Question: it's 2:50 AM here and after a hectic day I found something strange. I do my best to give a picture of my problem.
I wrote these two pieces of code in 'C++' and 'JavaScript':
'''
#include<stdio.h>
#include <time.h>
int main() {
clock_t tStart = clock();
int result = 0;
for (int a = 0; a < <PHONE>;a++) {
result += a;
}
printf("Time taken: %.2fs
", (double)(clock() - tStart)/CLOCKS_PER_SEC);
return 1;
}
'''
And:
'''
var start = new Date().getTime();
var result = 0;
for(var a = 0;a < <PHONE>;a++) {
result += a;
}
var end = new Date().getTime();
var time = end - start;
console.log('Time taken: ' + (time/1000) + 's');
'''
Both of them do the same thing (I hope so)
After generating './a.out.js' using the latest version of emscripten, I found something weird:

The execution time of the emscripten code is really slower than the manually written JavaScript code. What's the problem?
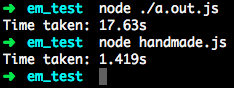
Answer: node.js lacks most of the real asm.js performance tweaks that make emscripten fast. Instead of trying it with node, try it in firefox or chrome.
The issue is that node.js tends to lag behind chrome's V8 version, so features (or optimizations) that go into Chrome may take quite awhile to make it into V8. I don't actually know how long, but the asm.js optimizations are new enough that when I last tried it in early April, 2014 it was significantly slower on the command line with node.js than in the browser with Chrome, and Firefox was faster still.